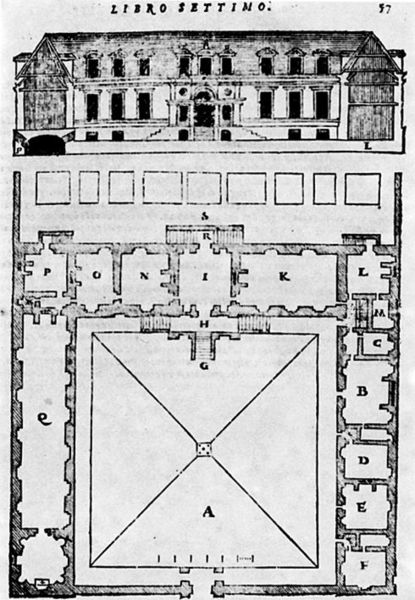
Titel: La Grande Ferrare
Künstler: Sebastiano Serlio
Standort: Fontainebleau (EU - F - Ile-de-France)
Schlagwörter: dreieck, grau, pfeiler, raum, schwarz, skizze, säule, weiss, zeichnung, zimmer, gebäude, haus, park, schloss, architektur, innenraum, decke, garten, papier, fassade, italien, hof, saal, treppe, treppen, nische, gewölbe, buch, palast, schwarz-weiß, seite, beschriftung, räume, villa, kapelle, sieben, plan, herrenhaus, konche, museum, deck, gezeichnet, quadrat, bau, grundriss, aufriss, atrium, enfilade, säle, italienisch, neuzeit, setting, grundruss, libro setting